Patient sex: M
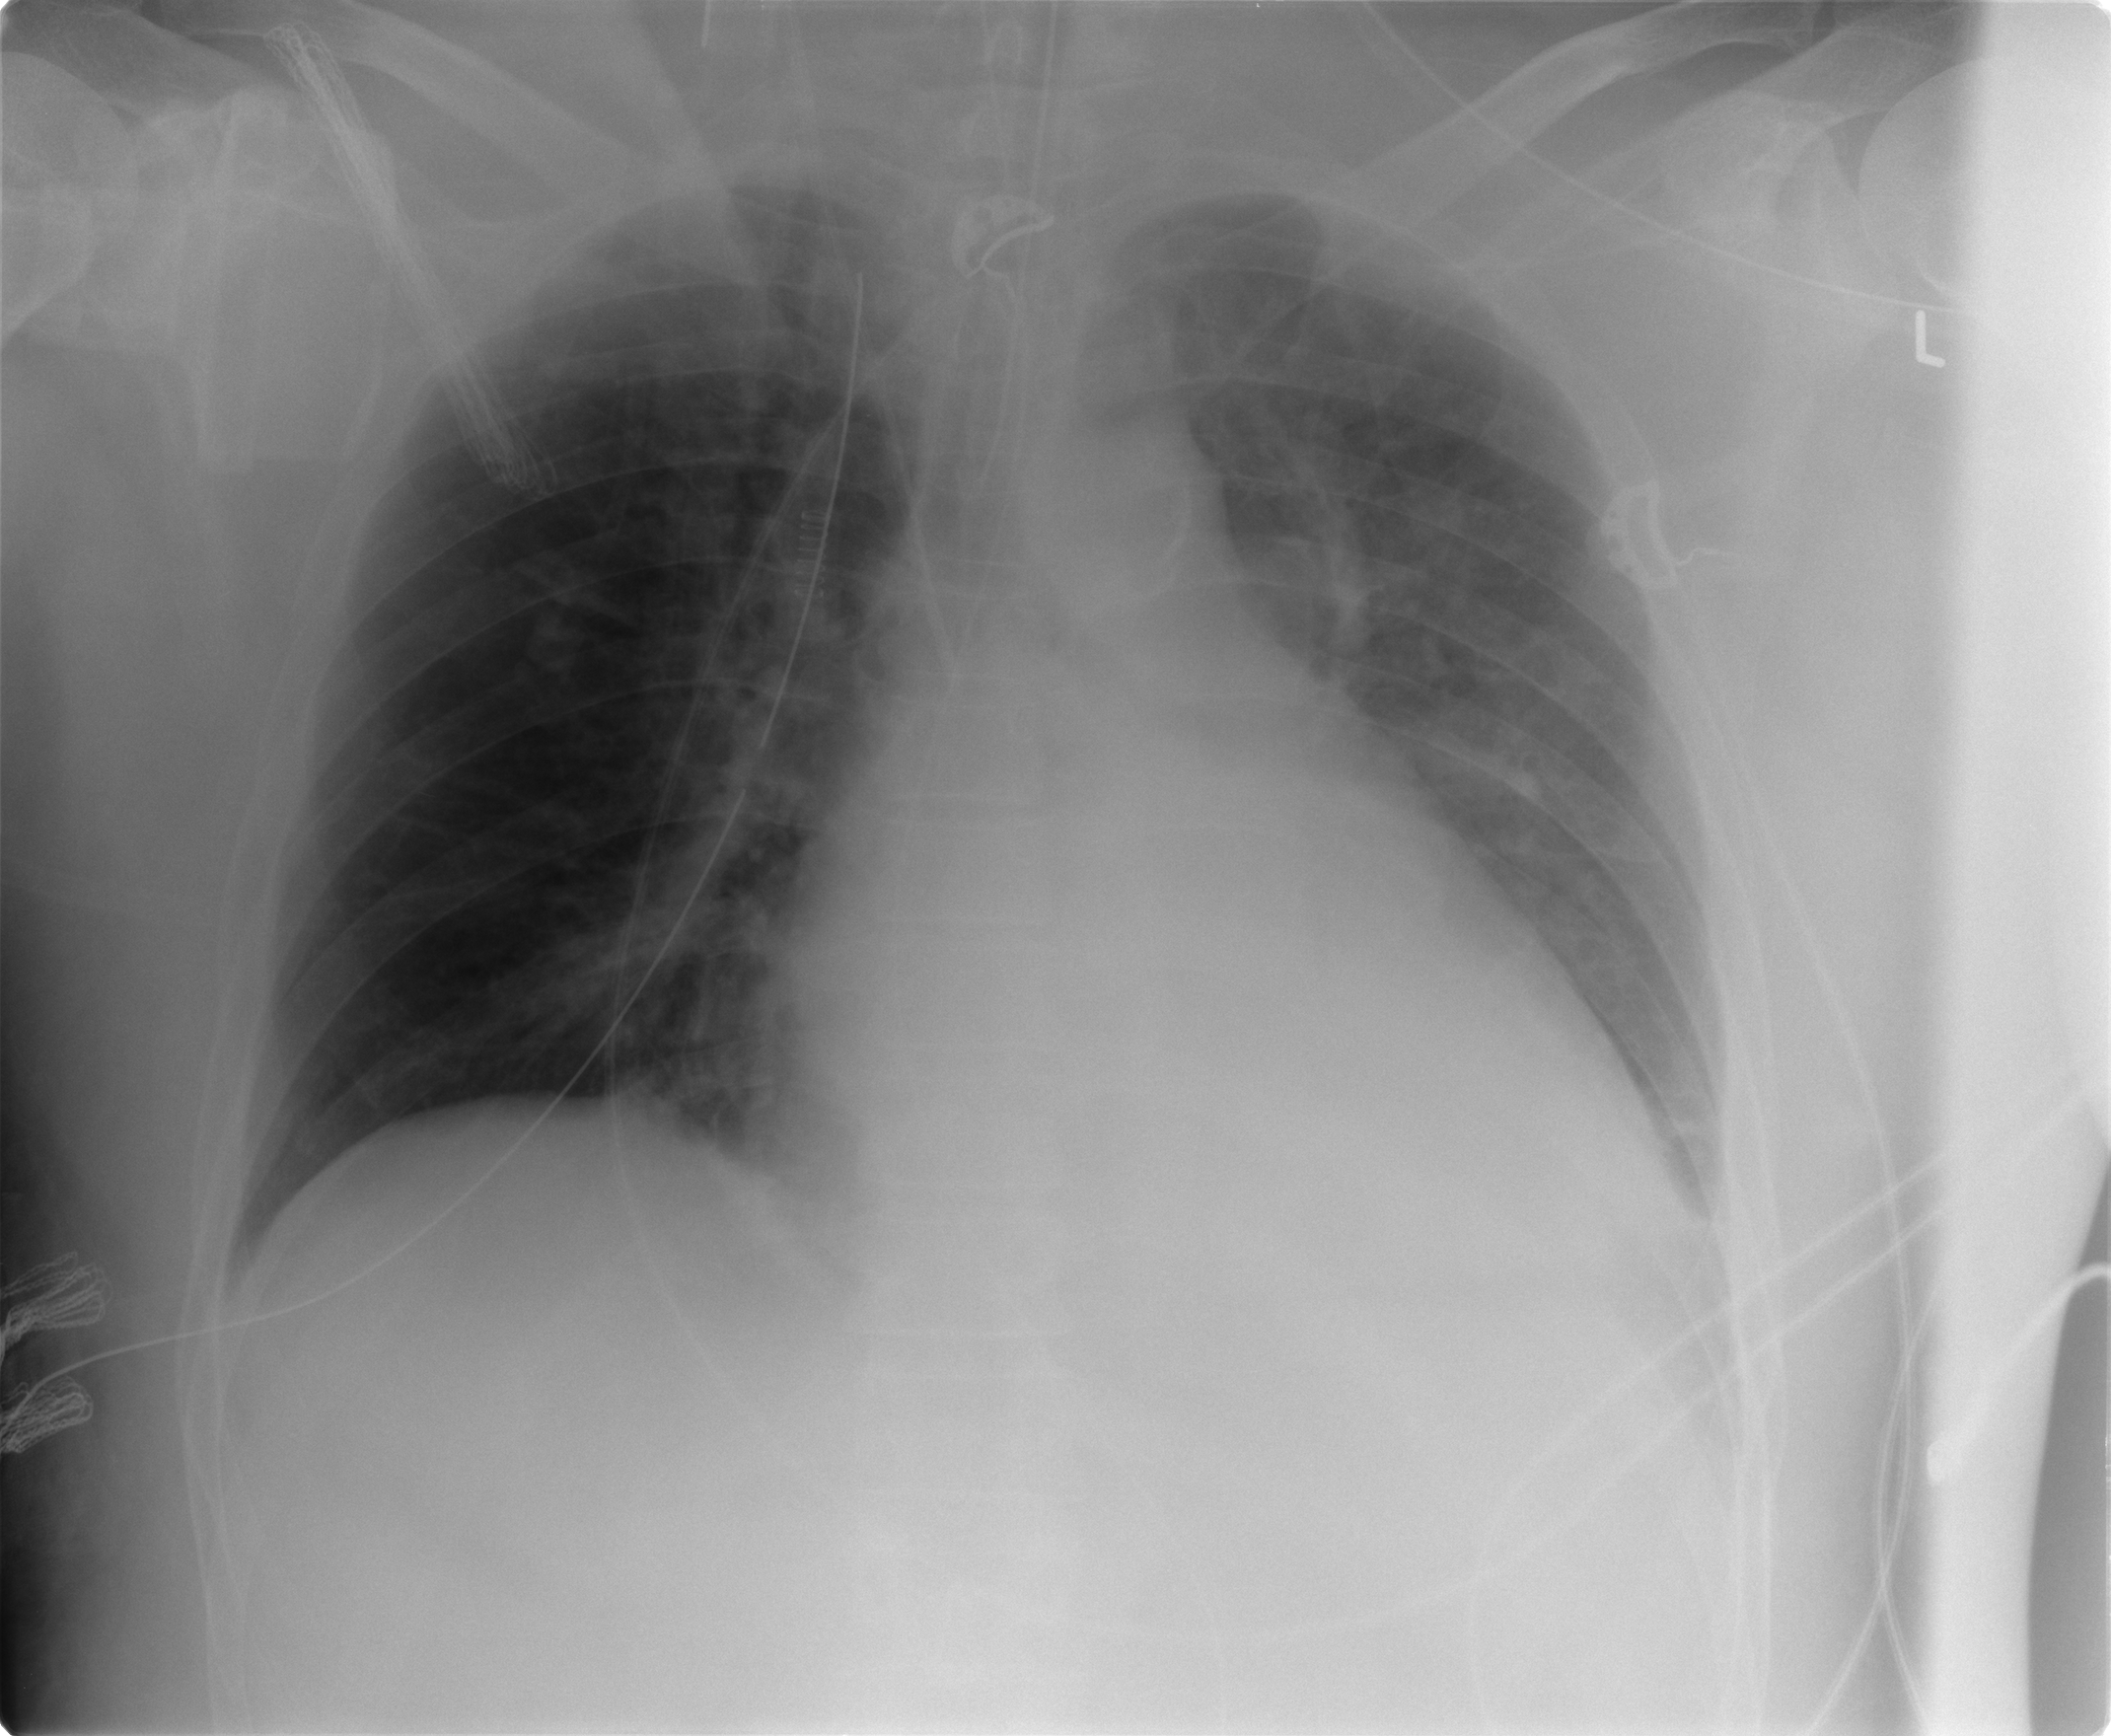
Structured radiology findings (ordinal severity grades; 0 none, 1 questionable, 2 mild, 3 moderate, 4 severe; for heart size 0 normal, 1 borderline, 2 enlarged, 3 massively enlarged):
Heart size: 2
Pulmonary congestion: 0
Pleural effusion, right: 0
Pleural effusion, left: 1
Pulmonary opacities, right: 2
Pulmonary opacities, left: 2
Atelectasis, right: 0
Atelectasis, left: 2